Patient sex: M
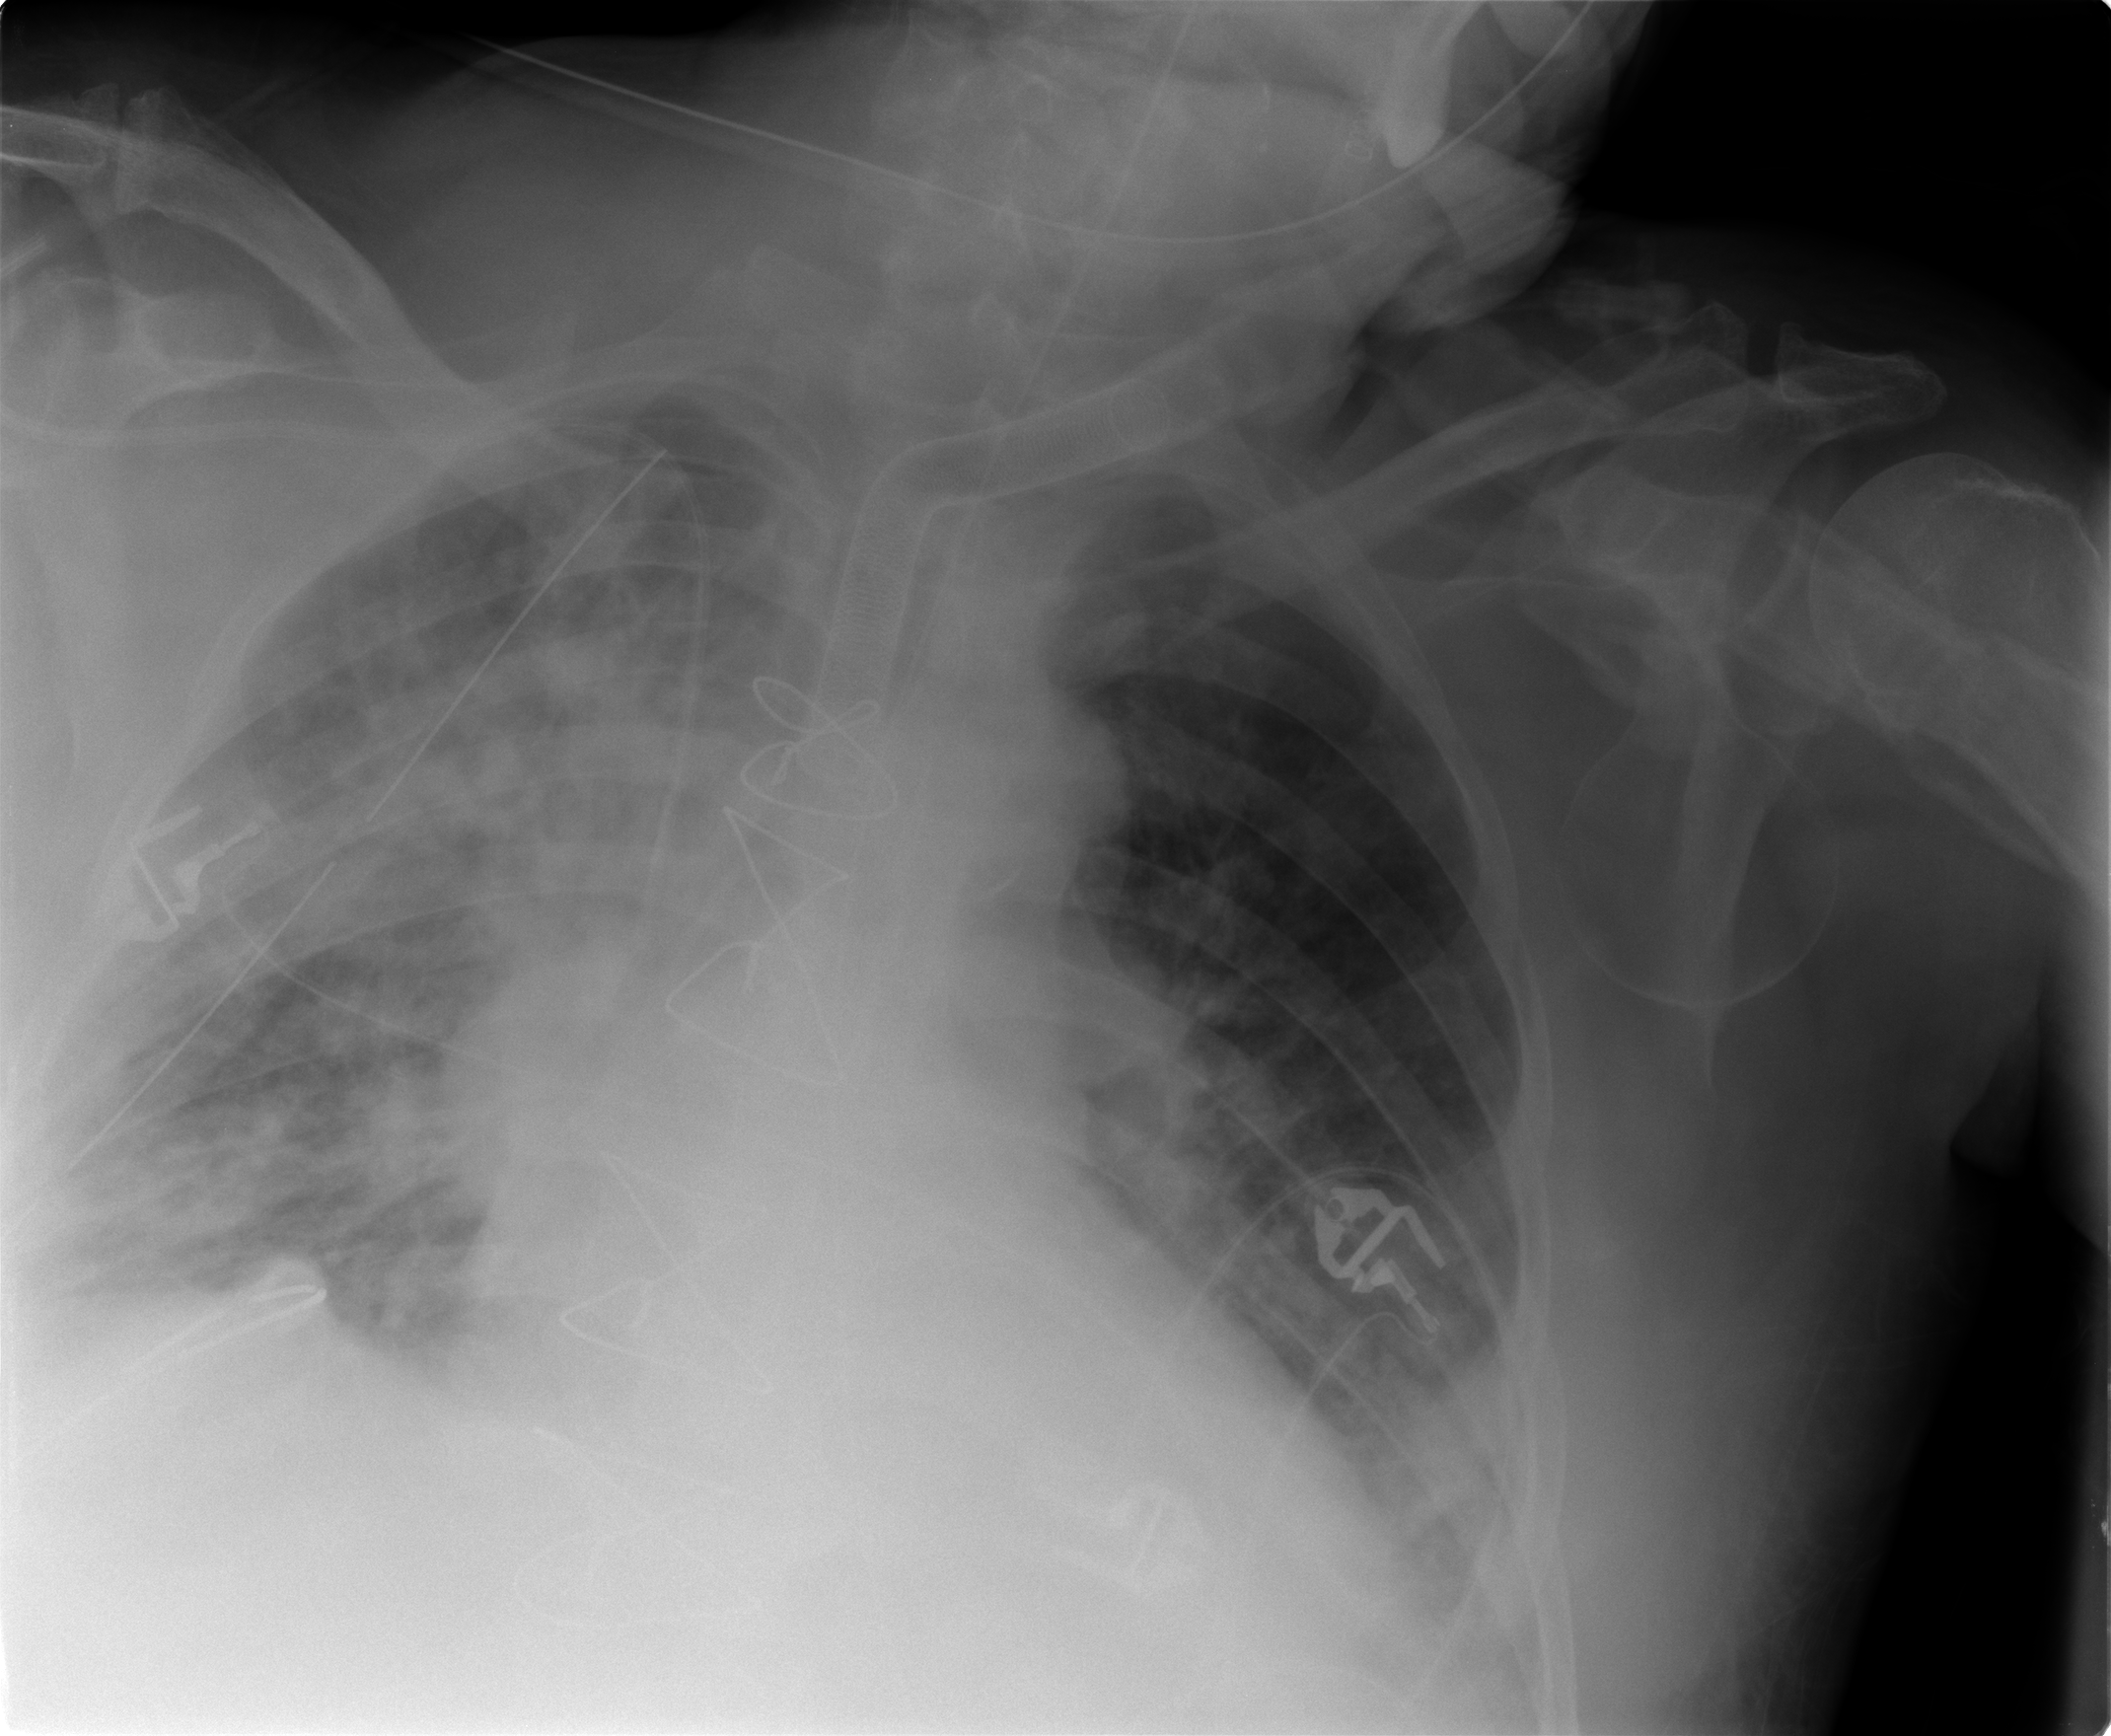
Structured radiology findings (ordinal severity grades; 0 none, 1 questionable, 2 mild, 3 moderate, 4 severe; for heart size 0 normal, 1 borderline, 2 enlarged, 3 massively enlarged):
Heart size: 1
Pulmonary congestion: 1
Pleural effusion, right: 2
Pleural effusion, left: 2
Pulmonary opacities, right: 3
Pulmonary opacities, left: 0
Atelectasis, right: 2
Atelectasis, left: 2